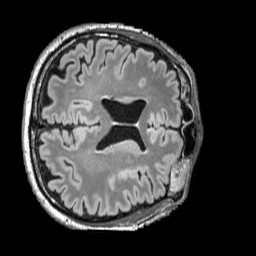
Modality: FLAIR
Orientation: axial
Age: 63
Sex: male
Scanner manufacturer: siemens
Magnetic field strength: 3 T
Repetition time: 5 s
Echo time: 0.387 s